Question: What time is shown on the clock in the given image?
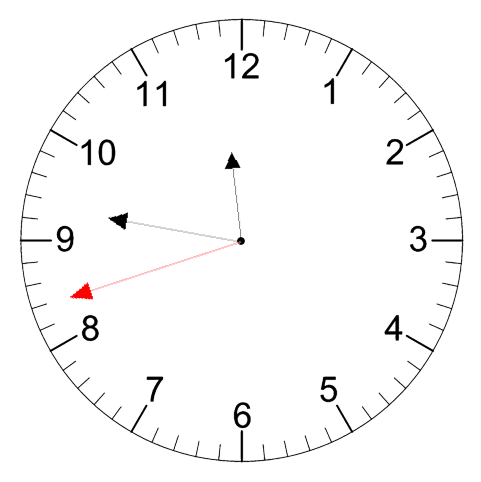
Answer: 11:46:42